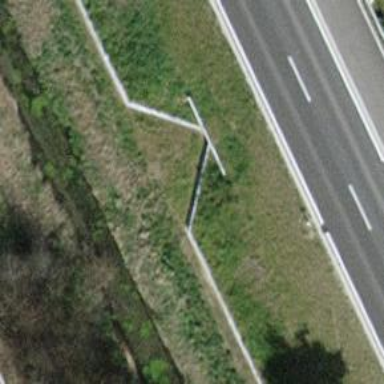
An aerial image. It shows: Retaining wall made of concrete.